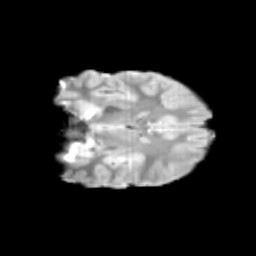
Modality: T2w
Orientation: coronal
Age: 9
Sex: female
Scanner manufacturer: siemens
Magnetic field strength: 3 T
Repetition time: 3.8 s
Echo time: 0.07 s